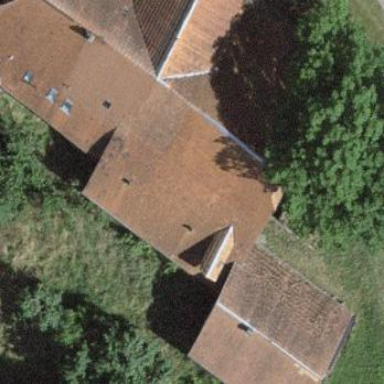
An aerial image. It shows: Farm building.